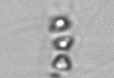
Label: Chaetoceros